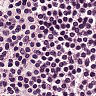
Metastatic tissue present: no